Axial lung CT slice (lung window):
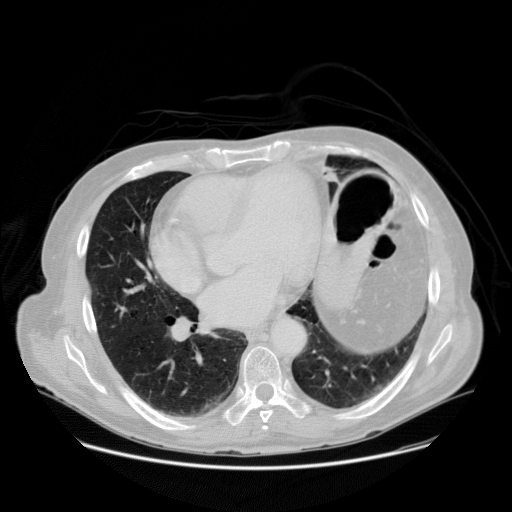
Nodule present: no